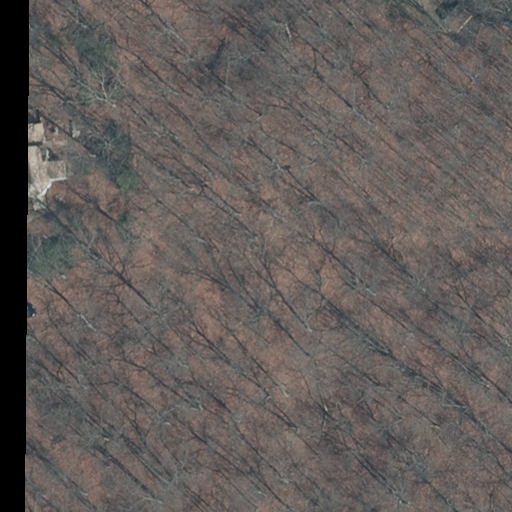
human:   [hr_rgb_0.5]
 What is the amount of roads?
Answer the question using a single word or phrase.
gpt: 1

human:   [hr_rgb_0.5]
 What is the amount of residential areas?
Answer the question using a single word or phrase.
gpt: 1

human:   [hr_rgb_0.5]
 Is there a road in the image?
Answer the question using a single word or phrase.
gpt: yes

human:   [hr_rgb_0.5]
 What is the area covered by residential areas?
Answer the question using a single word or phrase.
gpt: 7987m2

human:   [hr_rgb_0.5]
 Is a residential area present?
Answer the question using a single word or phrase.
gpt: yes

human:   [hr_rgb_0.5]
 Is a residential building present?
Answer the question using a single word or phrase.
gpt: no

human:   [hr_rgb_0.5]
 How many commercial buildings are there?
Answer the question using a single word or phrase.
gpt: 0

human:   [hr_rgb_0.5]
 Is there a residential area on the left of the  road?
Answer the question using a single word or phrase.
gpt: no

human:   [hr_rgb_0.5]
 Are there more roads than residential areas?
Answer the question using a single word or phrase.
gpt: no

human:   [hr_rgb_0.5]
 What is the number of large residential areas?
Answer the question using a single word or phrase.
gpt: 1

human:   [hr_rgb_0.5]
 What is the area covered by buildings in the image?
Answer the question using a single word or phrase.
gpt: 0m2

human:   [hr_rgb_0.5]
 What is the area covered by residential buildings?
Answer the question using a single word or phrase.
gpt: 0m2

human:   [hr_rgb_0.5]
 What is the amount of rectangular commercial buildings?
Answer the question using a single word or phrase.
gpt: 0

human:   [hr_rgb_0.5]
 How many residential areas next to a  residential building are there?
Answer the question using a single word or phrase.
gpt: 0

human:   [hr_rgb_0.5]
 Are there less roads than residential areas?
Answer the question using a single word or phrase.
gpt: no

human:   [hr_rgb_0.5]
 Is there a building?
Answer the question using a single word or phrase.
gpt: no

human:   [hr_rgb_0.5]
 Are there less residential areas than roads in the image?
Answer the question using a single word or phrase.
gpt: no

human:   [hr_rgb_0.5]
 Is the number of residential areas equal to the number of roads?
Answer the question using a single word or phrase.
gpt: yes

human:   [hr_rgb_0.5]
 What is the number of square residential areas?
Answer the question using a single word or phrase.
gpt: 0

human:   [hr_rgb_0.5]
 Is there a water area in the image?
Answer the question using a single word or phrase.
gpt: no

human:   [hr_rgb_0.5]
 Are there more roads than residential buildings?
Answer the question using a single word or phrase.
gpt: yes

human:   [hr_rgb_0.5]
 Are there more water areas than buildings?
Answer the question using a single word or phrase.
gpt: no

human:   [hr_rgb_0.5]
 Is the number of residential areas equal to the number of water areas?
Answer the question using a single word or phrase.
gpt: no

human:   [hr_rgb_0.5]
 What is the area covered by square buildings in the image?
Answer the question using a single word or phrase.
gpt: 0m2

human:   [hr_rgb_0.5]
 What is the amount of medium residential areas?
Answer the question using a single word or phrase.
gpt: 0

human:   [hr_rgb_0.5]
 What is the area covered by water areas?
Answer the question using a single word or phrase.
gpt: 0m2

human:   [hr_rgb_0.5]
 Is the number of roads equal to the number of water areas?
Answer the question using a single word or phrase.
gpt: no

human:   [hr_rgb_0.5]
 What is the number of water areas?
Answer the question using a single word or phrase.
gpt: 0

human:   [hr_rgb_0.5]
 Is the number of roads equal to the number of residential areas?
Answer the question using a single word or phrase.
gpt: yes

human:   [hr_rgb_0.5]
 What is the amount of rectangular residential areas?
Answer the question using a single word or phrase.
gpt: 1

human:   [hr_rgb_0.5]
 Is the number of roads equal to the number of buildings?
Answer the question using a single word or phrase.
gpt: no

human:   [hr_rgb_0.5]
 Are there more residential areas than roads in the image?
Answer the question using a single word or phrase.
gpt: no

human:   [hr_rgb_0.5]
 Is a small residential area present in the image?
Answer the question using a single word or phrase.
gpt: no

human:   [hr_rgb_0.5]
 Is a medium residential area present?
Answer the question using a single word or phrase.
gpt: no

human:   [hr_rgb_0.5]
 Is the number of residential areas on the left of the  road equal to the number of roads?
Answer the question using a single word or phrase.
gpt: no

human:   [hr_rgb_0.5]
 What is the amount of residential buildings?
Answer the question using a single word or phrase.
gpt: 0

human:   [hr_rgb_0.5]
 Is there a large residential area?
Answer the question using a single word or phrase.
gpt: yes

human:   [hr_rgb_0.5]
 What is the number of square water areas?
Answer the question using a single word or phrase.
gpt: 0

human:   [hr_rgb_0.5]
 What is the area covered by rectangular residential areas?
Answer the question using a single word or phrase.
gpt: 7987m2

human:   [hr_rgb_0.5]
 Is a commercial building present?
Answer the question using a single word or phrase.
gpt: no

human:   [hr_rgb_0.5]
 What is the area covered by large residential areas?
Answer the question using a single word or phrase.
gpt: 7987m2

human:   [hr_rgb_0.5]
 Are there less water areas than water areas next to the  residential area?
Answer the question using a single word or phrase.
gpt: no

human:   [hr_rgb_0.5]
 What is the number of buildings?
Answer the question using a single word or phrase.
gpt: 0

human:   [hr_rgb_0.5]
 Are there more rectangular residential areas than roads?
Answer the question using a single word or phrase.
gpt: no

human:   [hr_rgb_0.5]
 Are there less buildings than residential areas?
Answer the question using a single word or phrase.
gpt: yes

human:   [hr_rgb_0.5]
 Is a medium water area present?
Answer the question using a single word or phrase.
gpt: no

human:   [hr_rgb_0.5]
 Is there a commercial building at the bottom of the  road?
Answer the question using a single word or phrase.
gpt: no

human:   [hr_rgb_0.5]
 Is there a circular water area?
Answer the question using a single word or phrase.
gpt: no

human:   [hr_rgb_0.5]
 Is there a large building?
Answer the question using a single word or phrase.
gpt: no

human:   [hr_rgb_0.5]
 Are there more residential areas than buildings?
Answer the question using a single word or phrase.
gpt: yes

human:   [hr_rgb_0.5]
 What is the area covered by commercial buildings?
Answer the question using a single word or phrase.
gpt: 0m2

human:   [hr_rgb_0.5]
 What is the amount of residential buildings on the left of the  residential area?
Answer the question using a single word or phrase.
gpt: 0

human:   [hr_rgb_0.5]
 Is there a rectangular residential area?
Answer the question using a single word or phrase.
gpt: yes

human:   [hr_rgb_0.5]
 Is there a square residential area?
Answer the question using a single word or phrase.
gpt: no

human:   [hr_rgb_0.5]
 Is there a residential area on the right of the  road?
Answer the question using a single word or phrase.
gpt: yes

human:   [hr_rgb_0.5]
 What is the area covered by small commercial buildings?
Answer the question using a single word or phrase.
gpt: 0m2

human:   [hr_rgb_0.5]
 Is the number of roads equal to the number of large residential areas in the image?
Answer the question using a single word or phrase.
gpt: yes

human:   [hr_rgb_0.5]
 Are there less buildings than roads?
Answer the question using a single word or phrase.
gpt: yes

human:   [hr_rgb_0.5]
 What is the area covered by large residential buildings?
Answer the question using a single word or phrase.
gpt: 0m2

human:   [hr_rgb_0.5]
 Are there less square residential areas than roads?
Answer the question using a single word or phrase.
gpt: yes

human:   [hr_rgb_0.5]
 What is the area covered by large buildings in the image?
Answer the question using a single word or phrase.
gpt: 0m2

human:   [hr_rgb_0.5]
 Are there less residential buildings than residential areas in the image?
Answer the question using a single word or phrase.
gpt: yes

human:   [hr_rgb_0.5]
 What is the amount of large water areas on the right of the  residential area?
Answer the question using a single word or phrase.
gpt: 0

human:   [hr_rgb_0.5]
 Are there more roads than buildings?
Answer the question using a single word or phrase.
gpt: yes